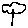
Label: tree